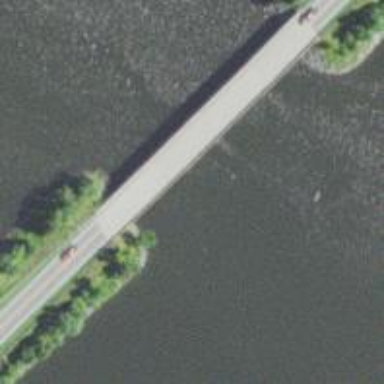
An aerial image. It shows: Tertiary road passing over bridge.